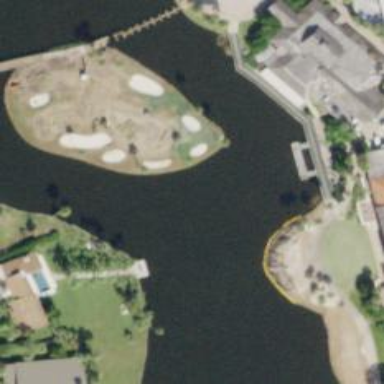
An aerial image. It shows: View of golf hole.